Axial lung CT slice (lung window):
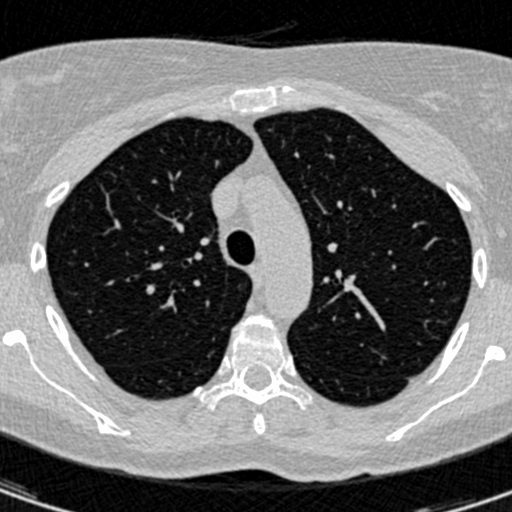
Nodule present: no